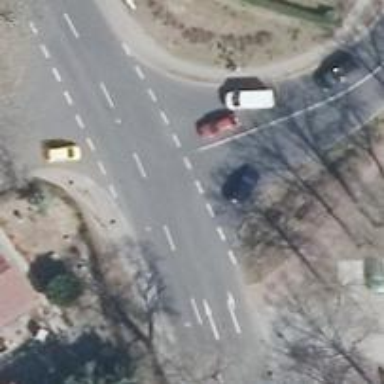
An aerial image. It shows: Road with "give way" sign.